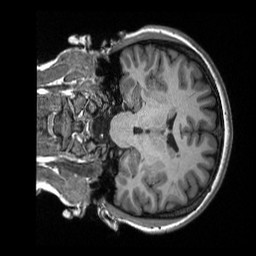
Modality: T1w
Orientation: coronal
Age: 25
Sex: female
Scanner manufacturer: siemens
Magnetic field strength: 3 T
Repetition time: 2.3 s
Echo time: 0.00298 s